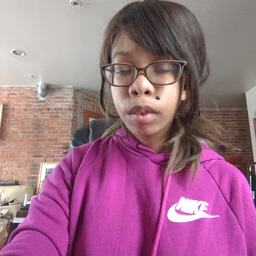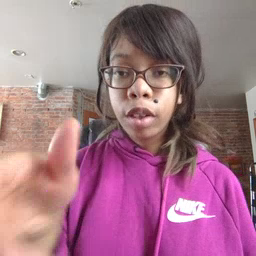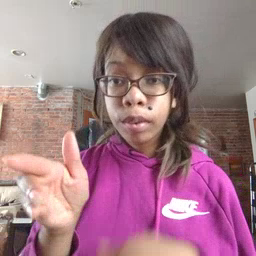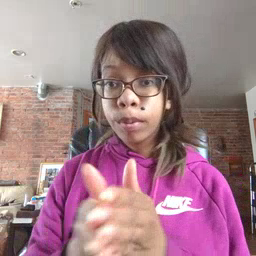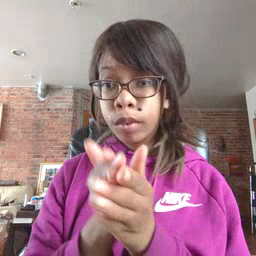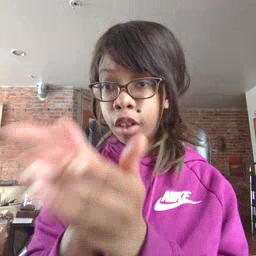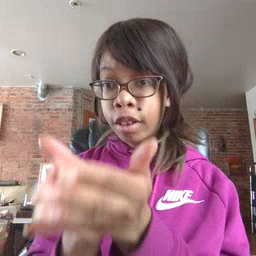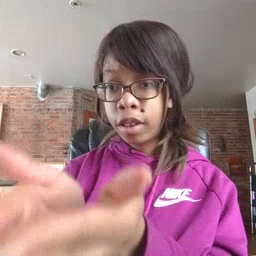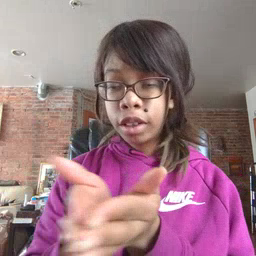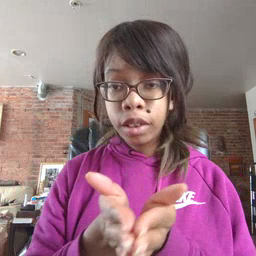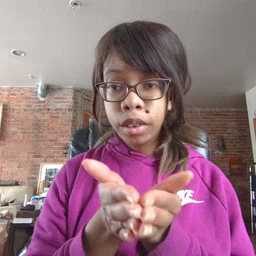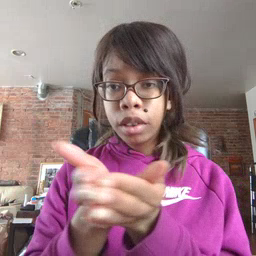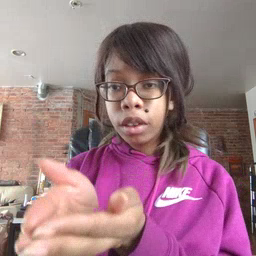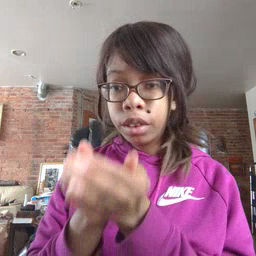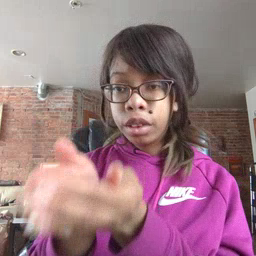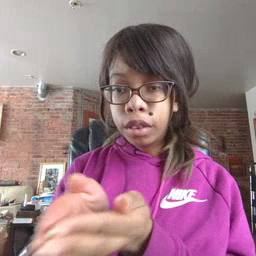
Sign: boat